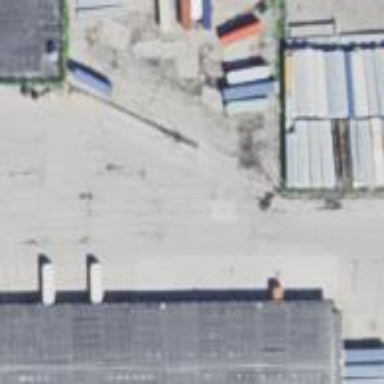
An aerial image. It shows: Warehouse.